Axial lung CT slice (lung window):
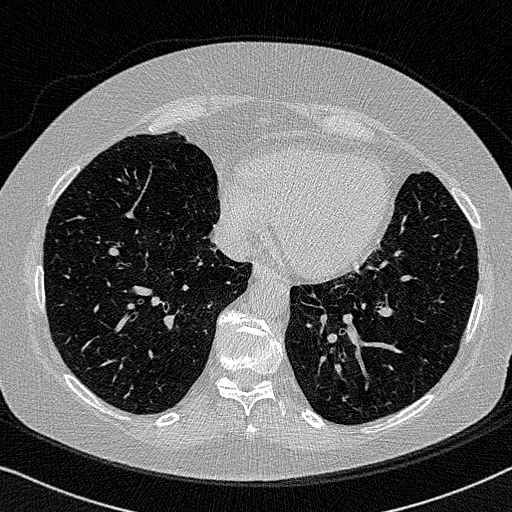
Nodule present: no